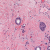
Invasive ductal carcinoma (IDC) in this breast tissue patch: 1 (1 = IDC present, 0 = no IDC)